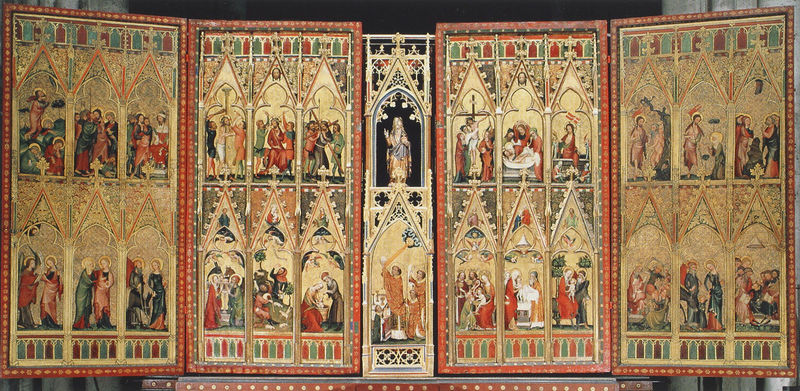
Titel: Retabel aus St. Klara zu Köln
Standort: Köln, Dom (EU - D - NRW)
Schlagwörter: gemälde, frauen, grün, holz, rot, geschichte, bild, kirche, gold, gotik, engel, arch, arches, blue, church, men, people, priest, red, religious, white, women, black, gilded, golden, green, old, painting, wall, yellow, picture, pictures, screen, kreuz, altar, wood, gotisch, jesus, kreuzigung, angel, heaven, mass, folded, house, heilige, taufe, maria, gilt, saint, story, szenen, cross, statue, altarbild, masswerk, archivolte, tryptichon, royal, doors, renaissance, chirst, stories, colorful, colours, wimperg, tafeln, gothic, medieval, religion, flügelaltar, home, god, christ, triptichon, figure, four, kreuzweg, christian, leidensweg, mary, christianity, rich, saints, bible, blessing, open, scenes, border, altarpiece, five, middle ages, triangle, triangles, halo, icon, holy, iconography, european, 24, many people, praise, panel, 5, apostles, borders, panels, intricate, wall hanging, polyptych, preach, piece, life of christ, clover, red border, icons, apostols, rebirth, panals, alter piece, door frame, chriatianity